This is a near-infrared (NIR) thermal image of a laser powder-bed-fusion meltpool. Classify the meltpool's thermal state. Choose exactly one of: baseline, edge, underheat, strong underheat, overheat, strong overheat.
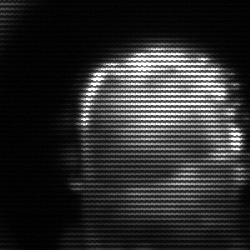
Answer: baseline